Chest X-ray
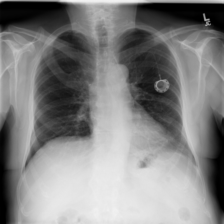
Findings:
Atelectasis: negative
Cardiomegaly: negative
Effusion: negative
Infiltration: negative
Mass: negative
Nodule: negative
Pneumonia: negative
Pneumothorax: negative
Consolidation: negative
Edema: negative
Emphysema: negative
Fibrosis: negative
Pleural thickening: negative
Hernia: negative